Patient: sex F, age 41
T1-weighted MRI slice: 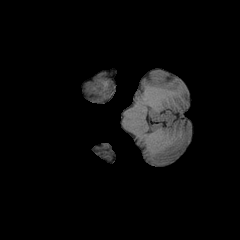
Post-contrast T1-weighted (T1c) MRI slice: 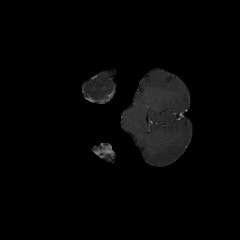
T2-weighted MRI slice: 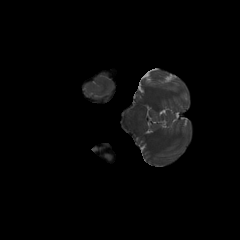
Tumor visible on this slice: no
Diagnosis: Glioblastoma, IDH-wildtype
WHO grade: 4